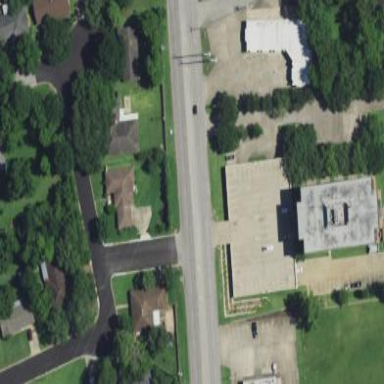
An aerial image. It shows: Bank building.